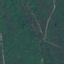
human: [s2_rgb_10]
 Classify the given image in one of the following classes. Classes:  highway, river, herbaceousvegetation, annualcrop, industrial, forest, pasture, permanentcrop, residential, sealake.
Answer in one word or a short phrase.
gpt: Forest